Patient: sex F, age 55
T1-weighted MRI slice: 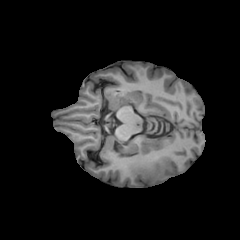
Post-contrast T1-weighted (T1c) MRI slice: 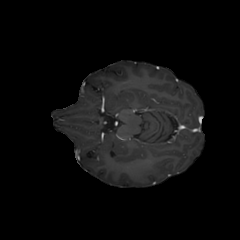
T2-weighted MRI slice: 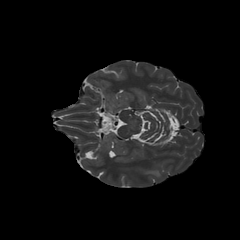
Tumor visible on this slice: yes
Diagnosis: Glioblastoma, IDH-wildtype
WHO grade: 4